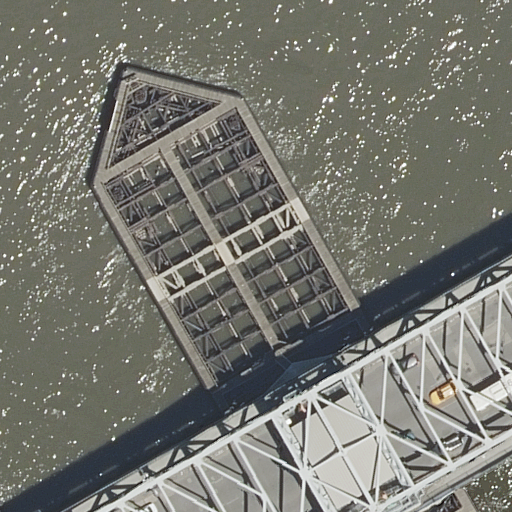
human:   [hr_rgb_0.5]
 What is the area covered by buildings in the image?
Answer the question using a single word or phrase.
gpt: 0m2

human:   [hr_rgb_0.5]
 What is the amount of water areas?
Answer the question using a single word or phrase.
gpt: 1

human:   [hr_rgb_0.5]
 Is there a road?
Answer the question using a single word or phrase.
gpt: yes

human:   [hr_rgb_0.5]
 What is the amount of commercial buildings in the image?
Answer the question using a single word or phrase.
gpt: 0

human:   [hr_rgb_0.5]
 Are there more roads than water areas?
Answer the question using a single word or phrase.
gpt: yes

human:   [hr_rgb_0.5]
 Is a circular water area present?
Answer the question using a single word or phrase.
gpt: no

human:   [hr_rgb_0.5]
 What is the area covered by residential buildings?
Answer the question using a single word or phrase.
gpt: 0m2

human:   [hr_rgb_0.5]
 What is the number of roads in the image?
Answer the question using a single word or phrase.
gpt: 3

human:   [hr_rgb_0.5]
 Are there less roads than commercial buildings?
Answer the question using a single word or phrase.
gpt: no

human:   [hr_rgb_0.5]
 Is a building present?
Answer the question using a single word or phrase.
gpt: no

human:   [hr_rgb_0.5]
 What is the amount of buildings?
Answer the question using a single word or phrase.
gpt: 0

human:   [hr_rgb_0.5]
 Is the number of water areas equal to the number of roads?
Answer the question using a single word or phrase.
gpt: no

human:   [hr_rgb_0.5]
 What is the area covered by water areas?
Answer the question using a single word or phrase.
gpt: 10638m2

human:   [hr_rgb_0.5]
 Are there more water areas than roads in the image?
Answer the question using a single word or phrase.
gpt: no

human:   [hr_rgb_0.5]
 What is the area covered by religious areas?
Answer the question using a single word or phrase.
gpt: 0m2

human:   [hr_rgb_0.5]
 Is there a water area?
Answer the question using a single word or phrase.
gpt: yes

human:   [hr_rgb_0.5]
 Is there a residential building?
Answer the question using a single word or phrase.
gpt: no

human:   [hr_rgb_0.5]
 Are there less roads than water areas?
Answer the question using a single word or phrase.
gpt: no

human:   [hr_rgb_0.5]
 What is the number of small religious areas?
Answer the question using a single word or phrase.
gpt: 0

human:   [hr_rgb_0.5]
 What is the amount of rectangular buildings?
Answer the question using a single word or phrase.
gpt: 0

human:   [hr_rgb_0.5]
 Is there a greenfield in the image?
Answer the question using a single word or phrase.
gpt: no

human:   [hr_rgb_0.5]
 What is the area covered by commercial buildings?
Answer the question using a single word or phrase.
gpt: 0m2

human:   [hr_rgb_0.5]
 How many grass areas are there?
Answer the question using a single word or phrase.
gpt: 0

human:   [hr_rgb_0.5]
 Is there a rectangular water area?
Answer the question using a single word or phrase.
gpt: yes

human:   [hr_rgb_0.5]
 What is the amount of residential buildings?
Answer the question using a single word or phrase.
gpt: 0

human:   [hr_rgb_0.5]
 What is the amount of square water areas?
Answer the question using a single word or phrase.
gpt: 0

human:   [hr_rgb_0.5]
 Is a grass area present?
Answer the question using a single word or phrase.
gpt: no

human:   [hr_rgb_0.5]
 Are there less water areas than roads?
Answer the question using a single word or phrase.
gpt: yes

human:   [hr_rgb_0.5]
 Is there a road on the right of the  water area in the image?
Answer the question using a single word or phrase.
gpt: yes

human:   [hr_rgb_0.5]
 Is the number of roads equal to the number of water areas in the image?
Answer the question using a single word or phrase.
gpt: no

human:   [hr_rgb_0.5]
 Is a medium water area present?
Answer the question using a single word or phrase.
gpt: no

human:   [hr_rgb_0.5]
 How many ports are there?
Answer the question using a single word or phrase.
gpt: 0

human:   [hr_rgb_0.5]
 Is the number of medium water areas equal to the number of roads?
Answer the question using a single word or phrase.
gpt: no

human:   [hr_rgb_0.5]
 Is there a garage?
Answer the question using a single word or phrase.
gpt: no

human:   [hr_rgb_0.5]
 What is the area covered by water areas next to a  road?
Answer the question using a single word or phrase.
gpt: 10638m2

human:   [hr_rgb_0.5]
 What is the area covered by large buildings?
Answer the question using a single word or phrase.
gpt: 0m2

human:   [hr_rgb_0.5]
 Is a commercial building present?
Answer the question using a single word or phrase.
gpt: no

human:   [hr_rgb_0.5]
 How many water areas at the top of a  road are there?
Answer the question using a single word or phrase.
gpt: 0

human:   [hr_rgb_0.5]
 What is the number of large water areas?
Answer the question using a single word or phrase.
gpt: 1

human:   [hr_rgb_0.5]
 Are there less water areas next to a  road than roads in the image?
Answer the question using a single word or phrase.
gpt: yes

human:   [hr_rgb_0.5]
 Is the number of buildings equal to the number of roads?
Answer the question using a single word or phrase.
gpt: no

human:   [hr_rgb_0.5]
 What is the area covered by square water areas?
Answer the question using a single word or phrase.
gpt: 0m2

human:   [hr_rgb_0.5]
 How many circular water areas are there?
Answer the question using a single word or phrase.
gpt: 0

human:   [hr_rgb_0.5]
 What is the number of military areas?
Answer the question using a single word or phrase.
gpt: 0

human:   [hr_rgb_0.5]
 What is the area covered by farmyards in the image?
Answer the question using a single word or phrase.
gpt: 0m2

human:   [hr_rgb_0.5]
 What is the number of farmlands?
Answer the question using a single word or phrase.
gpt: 0

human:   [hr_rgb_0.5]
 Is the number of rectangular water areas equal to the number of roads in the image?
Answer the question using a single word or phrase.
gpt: no

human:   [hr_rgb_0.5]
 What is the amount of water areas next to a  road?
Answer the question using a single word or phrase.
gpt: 1

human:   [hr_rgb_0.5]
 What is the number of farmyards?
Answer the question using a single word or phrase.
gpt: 0

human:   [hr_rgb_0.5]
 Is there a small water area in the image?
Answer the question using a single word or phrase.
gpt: no

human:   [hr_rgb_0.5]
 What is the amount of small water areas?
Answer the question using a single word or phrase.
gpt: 0

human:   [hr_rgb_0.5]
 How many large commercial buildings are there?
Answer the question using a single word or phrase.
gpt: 0

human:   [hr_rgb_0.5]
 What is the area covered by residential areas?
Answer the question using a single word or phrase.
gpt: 0m2

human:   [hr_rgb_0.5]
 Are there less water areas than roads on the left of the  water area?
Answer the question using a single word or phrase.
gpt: no

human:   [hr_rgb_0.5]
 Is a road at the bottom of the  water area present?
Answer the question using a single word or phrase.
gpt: yes

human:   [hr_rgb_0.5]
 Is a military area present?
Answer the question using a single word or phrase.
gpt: no

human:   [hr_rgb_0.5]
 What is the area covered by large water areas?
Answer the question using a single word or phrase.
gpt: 10638m2

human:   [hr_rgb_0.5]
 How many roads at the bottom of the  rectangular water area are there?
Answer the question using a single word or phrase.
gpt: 3

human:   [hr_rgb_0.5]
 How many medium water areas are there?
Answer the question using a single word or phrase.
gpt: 0

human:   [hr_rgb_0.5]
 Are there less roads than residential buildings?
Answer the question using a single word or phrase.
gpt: no

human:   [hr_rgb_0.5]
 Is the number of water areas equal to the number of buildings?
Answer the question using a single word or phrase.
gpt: no

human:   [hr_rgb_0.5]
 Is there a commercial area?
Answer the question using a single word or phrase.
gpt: no

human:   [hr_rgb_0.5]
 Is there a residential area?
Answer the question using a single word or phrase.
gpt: no

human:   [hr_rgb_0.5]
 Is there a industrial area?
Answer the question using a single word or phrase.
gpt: no